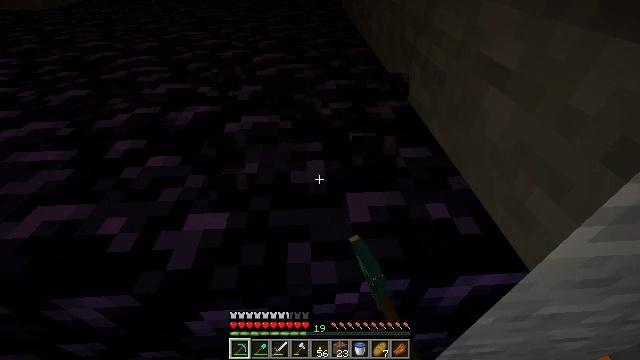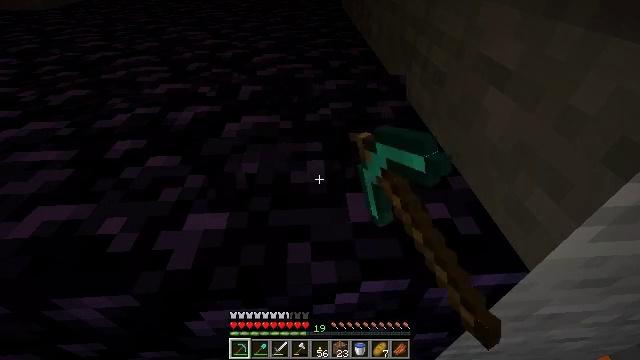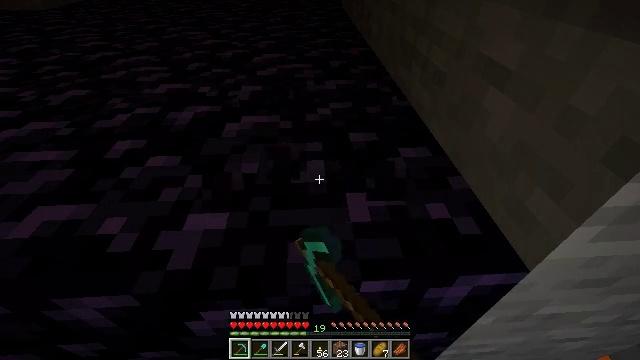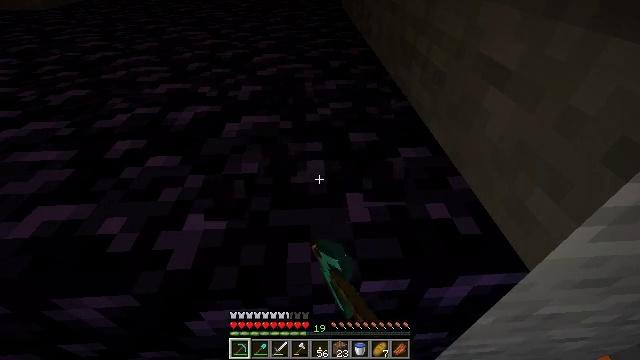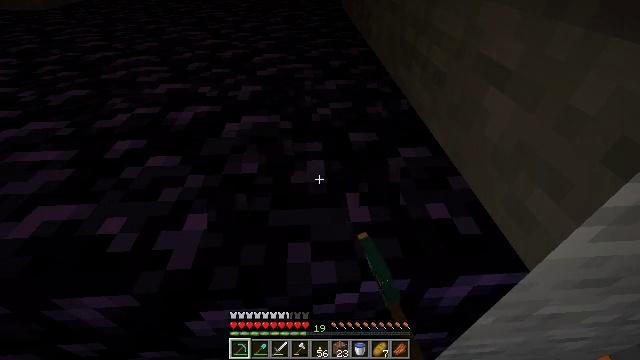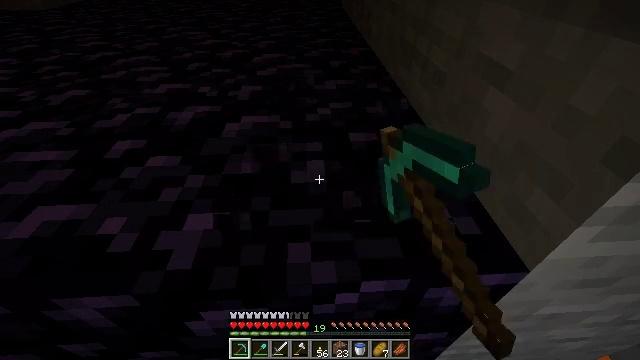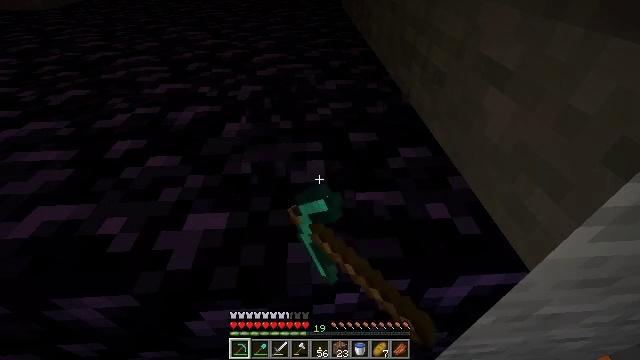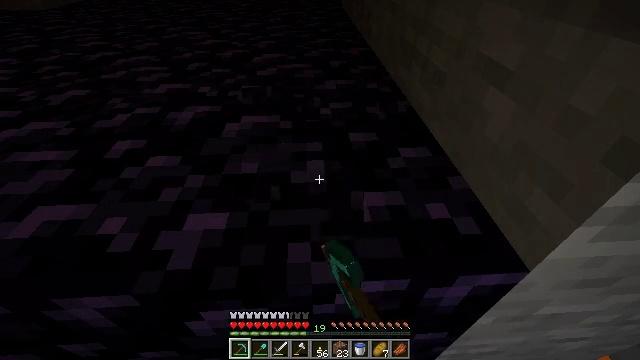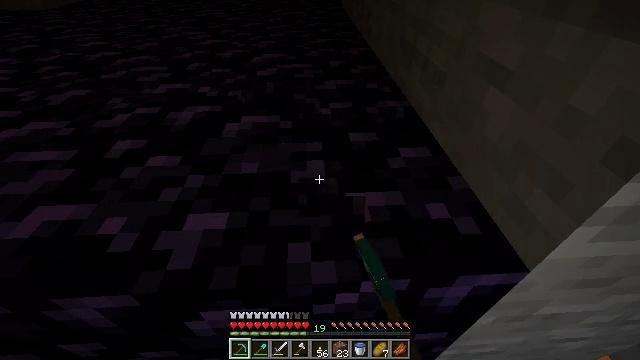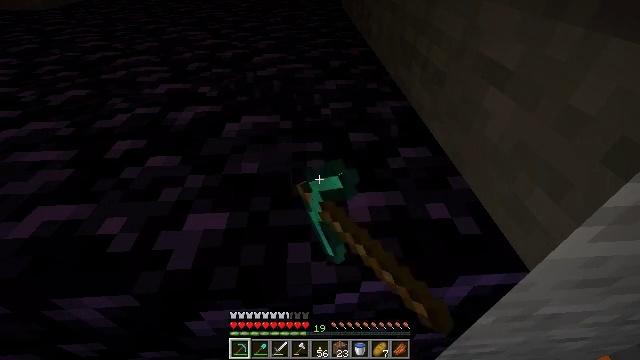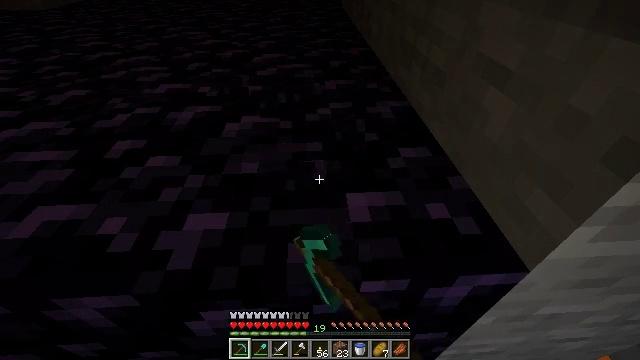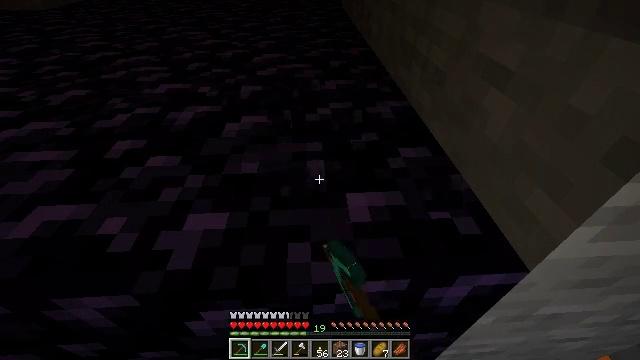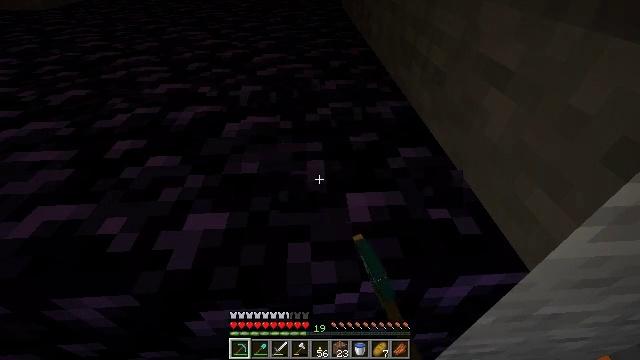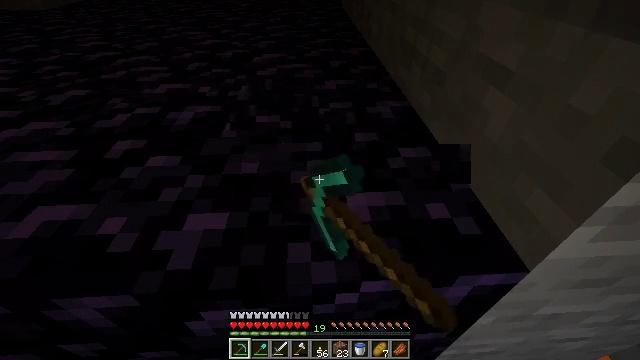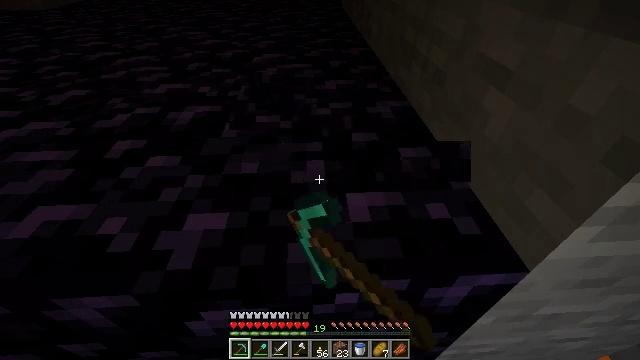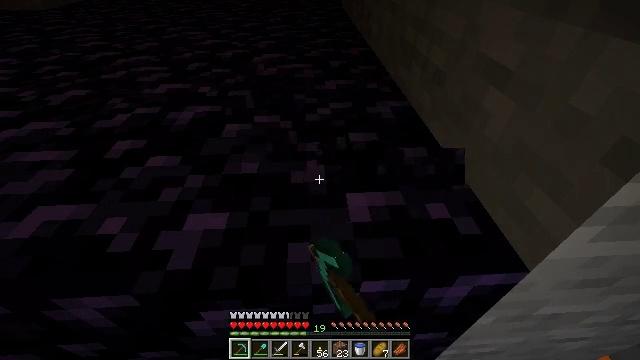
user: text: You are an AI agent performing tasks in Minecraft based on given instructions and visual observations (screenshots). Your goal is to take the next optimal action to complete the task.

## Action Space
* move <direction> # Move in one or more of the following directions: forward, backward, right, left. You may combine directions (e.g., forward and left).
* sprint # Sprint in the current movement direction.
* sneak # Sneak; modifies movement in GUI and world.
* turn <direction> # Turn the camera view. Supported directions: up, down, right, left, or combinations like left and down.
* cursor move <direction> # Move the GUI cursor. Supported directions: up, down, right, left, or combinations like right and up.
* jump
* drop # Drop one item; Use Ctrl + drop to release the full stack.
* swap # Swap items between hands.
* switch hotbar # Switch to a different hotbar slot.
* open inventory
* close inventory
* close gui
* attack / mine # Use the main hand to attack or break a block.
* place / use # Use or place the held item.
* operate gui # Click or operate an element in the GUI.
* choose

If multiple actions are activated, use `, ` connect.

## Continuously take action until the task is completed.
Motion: motion action
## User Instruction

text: Gather obsidian from a lava source.
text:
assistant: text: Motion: attack / mine
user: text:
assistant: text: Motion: attack / mine
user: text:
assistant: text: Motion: attack / mine
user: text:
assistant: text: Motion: attack / mine
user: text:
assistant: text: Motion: attack / mine
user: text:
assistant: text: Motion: attack / mine
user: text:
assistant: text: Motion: attack / mine
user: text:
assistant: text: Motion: attack / mine
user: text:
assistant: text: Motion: attack / mine
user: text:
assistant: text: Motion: attack / mine
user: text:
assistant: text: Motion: attack / mine
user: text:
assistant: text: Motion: attack / mine
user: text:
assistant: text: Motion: attack / mine
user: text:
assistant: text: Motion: attack / mine
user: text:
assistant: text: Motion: attack / mine
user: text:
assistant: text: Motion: attack / mine
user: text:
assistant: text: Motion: attack / mine
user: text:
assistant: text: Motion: attack / mine
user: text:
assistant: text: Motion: attack / mine
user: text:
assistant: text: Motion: attack / mine
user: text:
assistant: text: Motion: attack / mine
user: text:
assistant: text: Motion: attack / mine
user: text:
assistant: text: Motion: attack / mine
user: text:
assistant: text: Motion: attack / mine
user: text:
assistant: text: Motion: attack / mine
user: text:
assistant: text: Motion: attack / mine
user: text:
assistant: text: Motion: attack / mine
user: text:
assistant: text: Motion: attack / mine
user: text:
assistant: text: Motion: attack / mine
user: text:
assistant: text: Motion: attack / mine